Question: Visual Studio 2019 has recently added a new (much-needed) terminal feature in its 16.6 version.
It's really great, but I'm having a hard time integrating git bash in the profiles.
I've tried a few variations of arguments and whatnot of the following profile:

But whenever I try selecting that profile, the terminal shortly displays a blank screen, then opens the default PowerShell terminal.
What am I doing wrong and how can I configure the profile correctly?
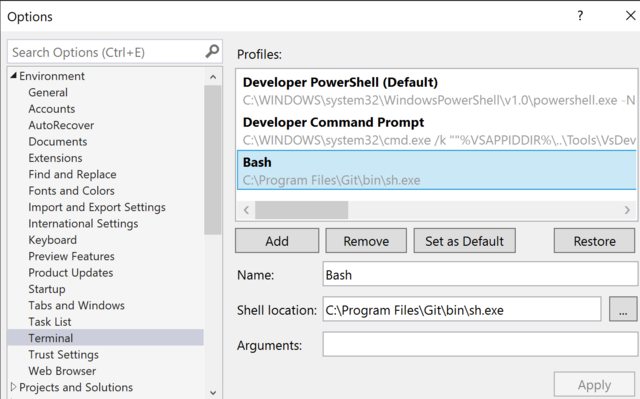
Answer: Solution I am using while waiting for a better one:
Shell Location: C:\WINDOWS\system32\cmd.exe
Arguments: /k ""%VSAPPIDDIR%..\Tools\VsDevCmd.bat" & bash"
Essentially, I am launching cmd and running the "bash" command at launch, effectively nesting the bash terminal within cmd.